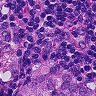
Metastatic tissue present: no